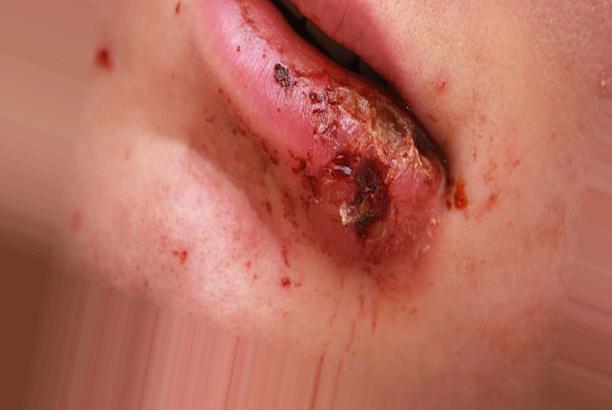
Condition: Mouth Ulcer